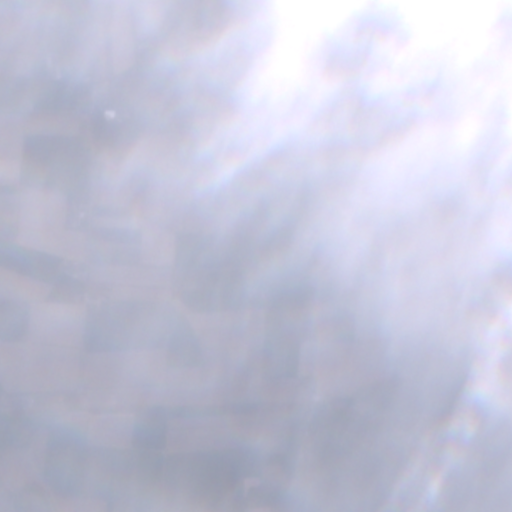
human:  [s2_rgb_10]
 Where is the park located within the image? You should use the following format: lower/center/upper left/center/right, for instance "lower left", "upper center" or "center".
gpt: The park is located in the upper of the image.
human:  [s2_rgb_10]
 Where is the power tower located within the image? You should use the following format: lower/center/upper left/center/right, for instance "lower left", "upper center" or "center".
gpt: The power tower is located in the lower left of the image.
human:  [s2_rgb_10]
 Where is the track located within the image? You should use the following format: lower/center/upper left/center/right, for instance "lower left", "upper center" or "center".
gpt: There is no track in the image.